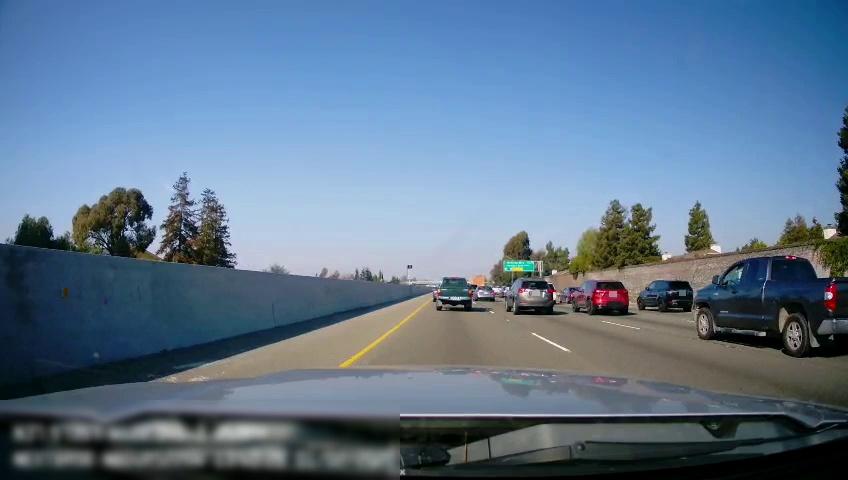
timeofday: Day
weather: Sunny
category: Drivable Space
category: Vehicles | Truck
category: Vehicles | SUV
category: Vehicles | Car
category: Vehicles | SUV
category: Vehicles | Truck
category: Vehicles | SUV
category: Vehicles | Car
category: Vehicles | SUV
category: Vehicles | SUV
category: Lanes | Alternate Lane
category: Lanes | Current Lane
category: Lanes | Alternate Lane
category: Lanes | Alternate Lane
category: Traffic | Signs
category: Traffic | Signs